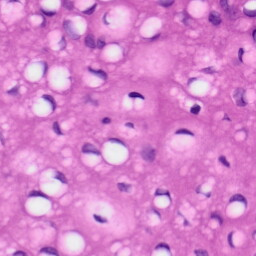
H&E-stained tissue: Tonsil